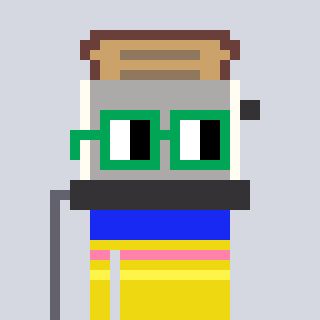
a pixel art character with square green glasses, a toaster-shaped head and a yellow-colored body on a cool background